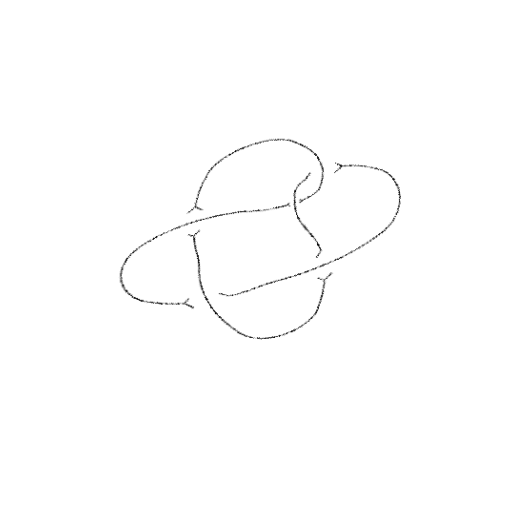
Crossing number: 5